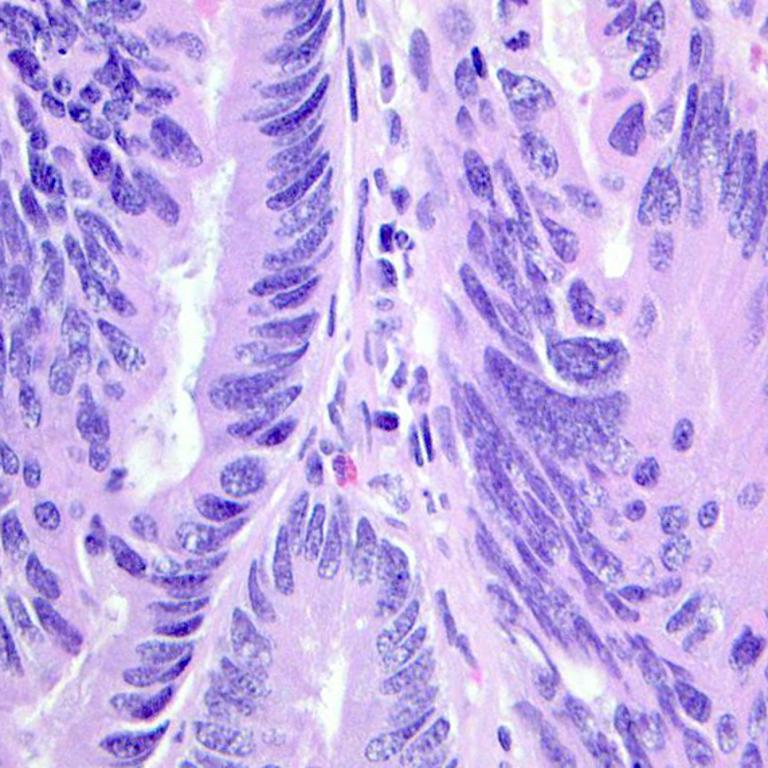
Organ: colon
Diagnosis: adenocarcinomas